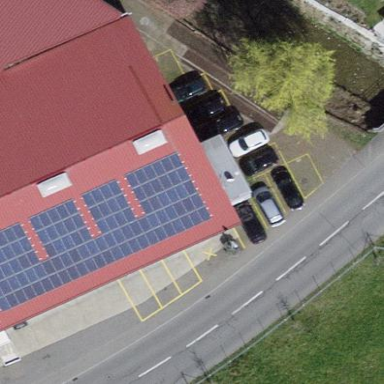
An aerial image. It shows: Solar power generator.